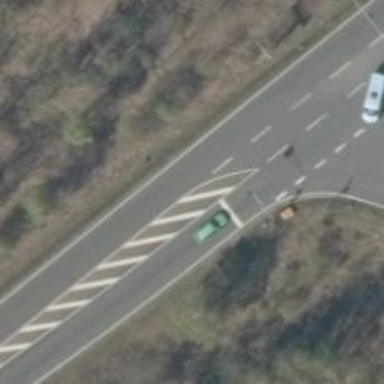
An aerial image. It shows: Road with traffic signals.